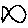
Label: fish